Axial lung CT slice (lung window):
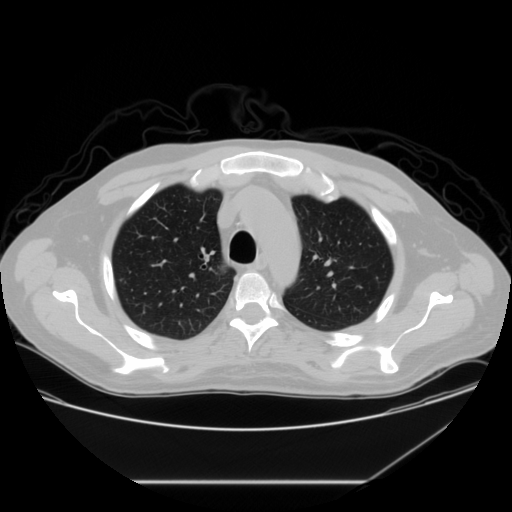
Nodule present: no